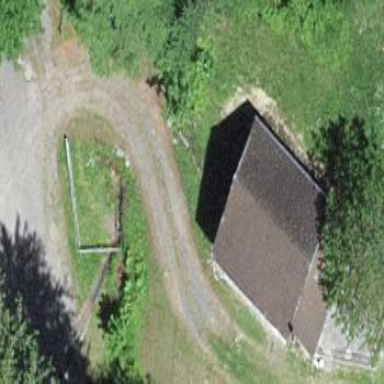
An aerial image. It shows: Shed.